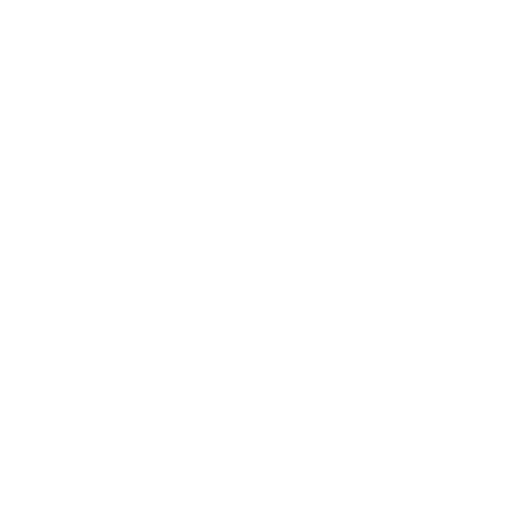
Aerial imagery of bar in Alaska named Tahoma Reef containing only unknown